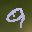
Label: 9